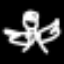
Label: angel